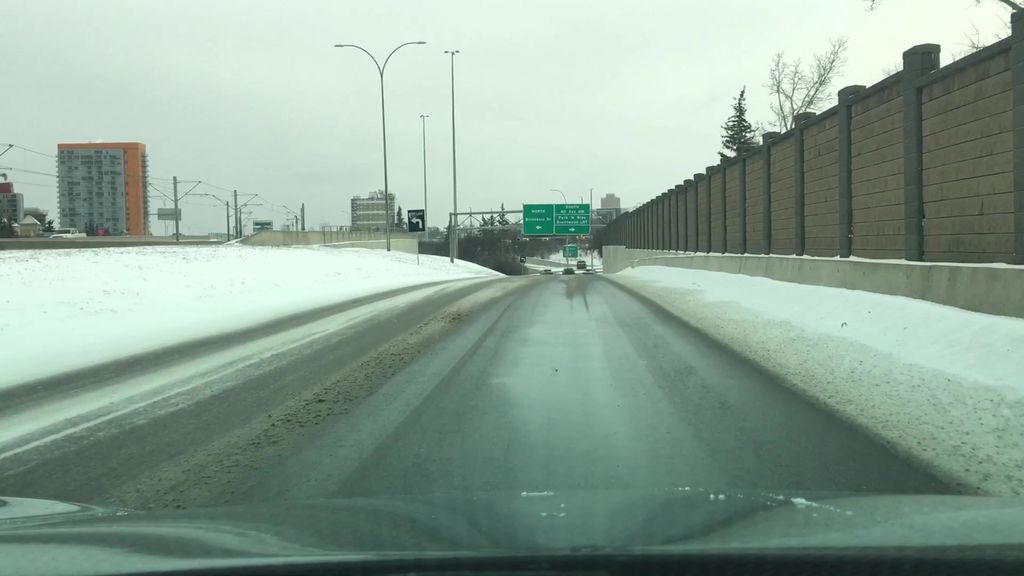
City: calgary